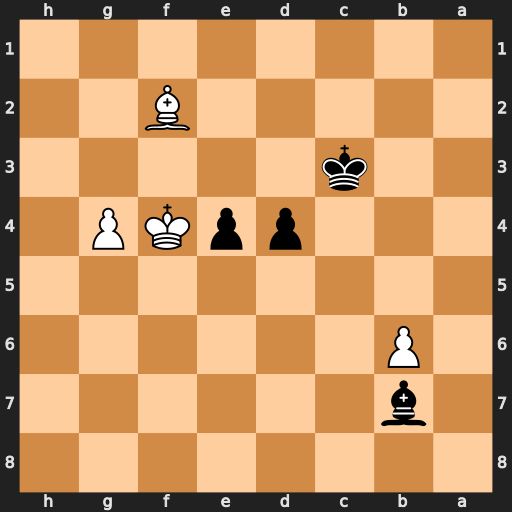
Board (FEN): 8/1b6/1P6/8/3ppKP1/2k5/5B2/8
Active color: b
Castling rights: -
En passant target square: -
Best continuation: d3 Be3 d2 Bxd2+ Kxd2